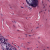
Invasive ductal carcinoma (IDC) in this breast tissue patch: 1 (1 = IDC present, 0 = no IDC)